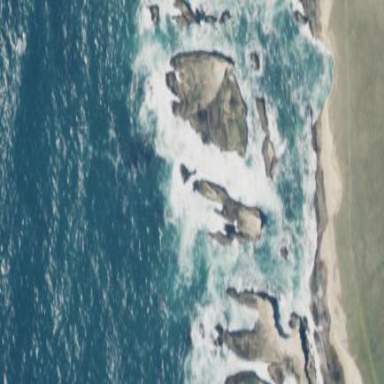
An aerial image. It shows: Natural rock reef.